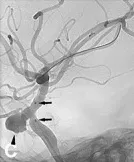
Oblique. Views of the implanted stent during the left ICA angiogram. Black arrow heads indicate the pseudoaneurysm close to the ophthalamic artery in ,. Black arrows indicate the stent in.
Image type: radiology (ct)